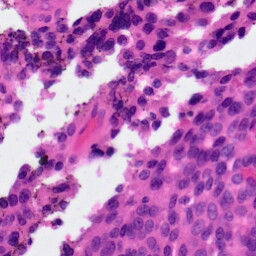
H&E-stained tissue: Ovarian